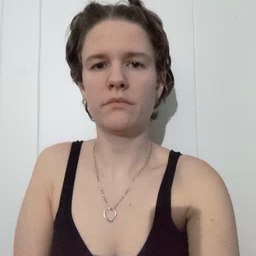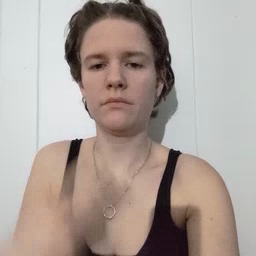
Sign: dance